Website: home-depot
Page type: billing-address
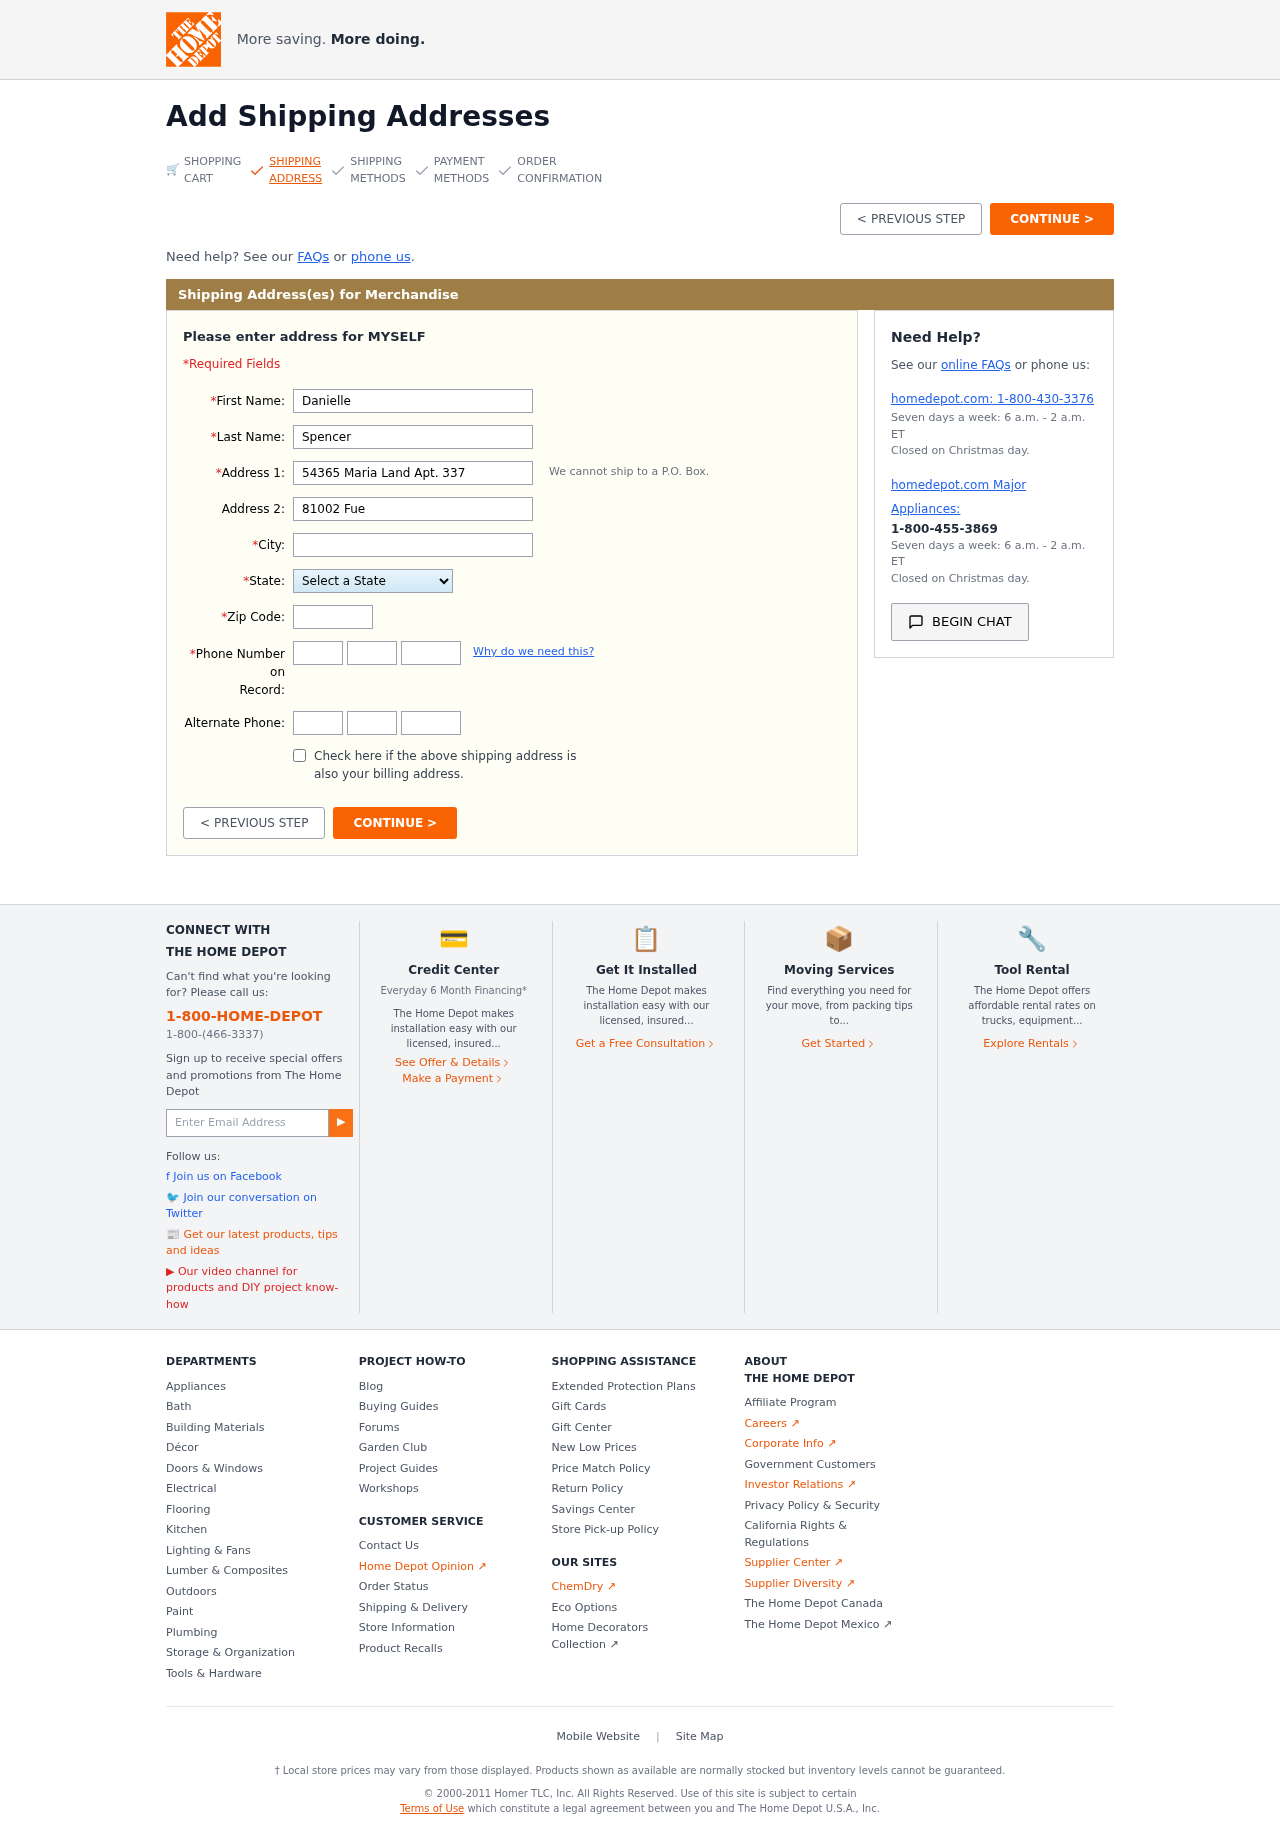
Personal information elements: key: PII_STATE
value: Illinois
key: PII_FIRSTNAME
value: Danielle
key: PII_LASTNAME
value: Spencer
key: PII_STREET
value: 54365 Maria Land Apt. 337
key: PII_STREET2
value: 81002 Fuentes Summit Suite 652
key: PII_CITY
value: New Lindsaymouth
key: PII_POSTCODE
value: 04160
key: PII_PHONE_AREA
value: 902
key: PII_PHONE_PREFIX
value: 552
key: PII_PHONE_LINE
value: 9933